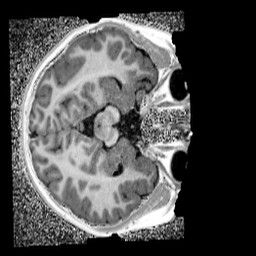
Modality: UNIT1_denoised
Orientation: axial
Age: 9
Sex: female
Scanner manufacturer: siemens
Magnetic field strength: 3 T
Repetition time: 4 s
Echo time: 0.00299 s